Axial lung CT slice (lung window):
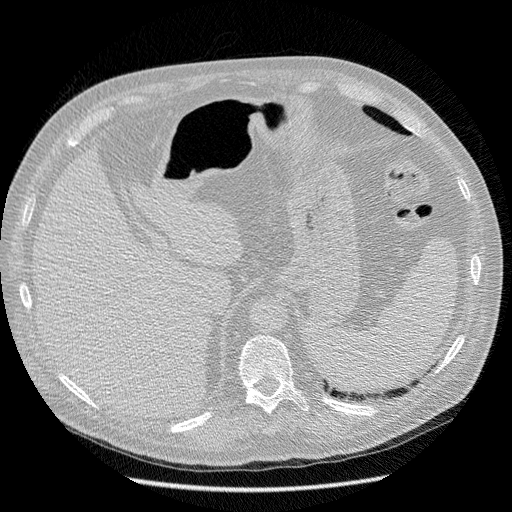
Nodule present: no